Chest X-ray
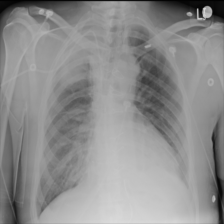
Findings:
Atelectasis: negative
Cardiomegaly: negative
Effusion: negative
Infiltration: negative
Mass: negative
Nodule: negative
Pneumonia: negative
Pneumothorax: negative
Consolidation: negative
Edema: negative
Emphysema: negative
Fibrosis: negative
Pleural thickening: positive
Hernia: negative